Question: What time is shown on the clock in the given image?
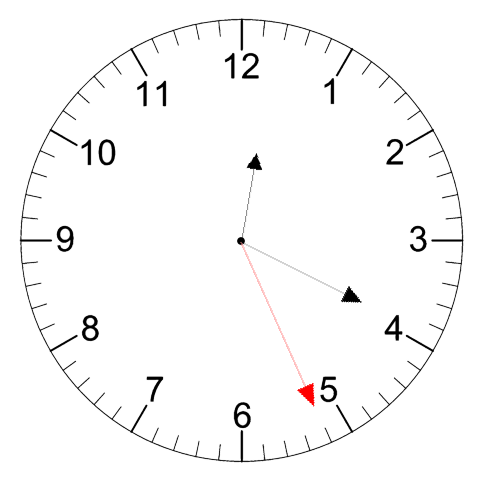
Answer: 12:19:26